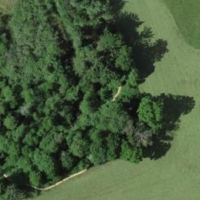
EUNIS habitat code: 52
Species observed at this site:
Fagus sylvatica
Galium aparine
Geranium nodosum
Prunus spinosa
Hottonia palustris
Anthriscus sylvestris